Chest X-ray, PA view. Patient: 49 years old, sex F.
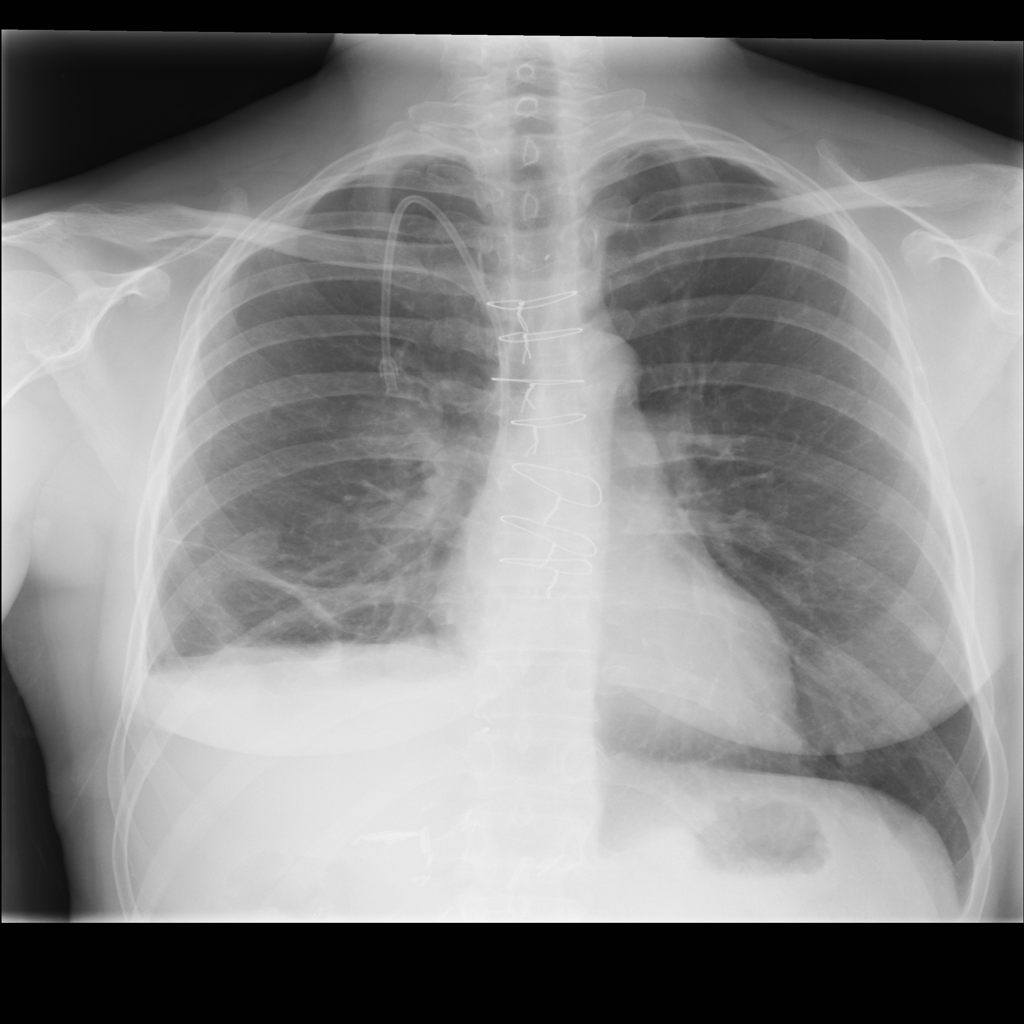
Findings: Atelectasis, Pleural_Thickening